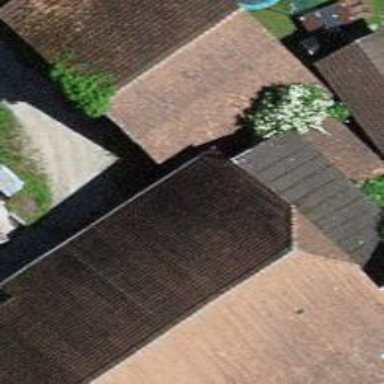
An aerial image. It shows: Rural barn.